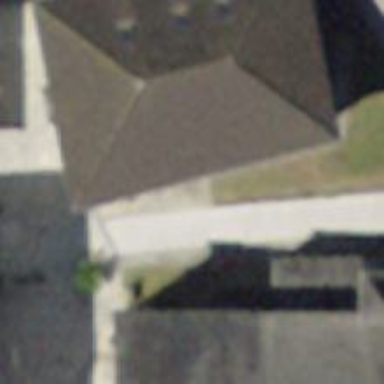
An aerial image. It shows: Steps made of paving stones.